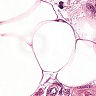
Metastatic tissue present: yes